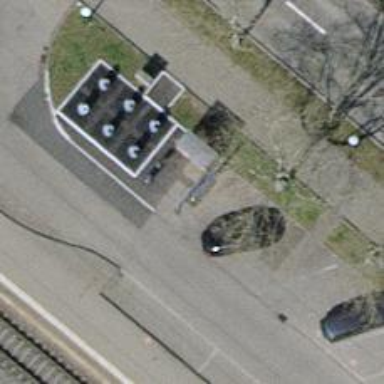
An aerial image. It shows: Recycling container at amenity designated for recycling.